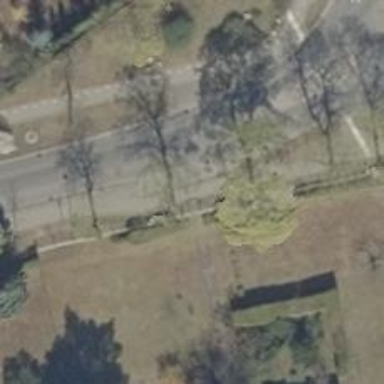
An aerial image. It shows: Sidewalk along the footway.